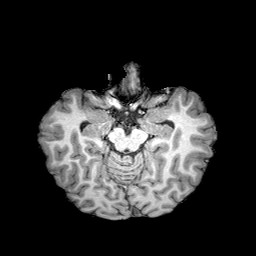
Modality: T1w
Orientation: coronal
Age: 17
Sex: male
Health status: healthy